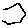
Label: hexagon